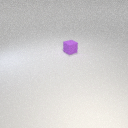
small purple rubber cube